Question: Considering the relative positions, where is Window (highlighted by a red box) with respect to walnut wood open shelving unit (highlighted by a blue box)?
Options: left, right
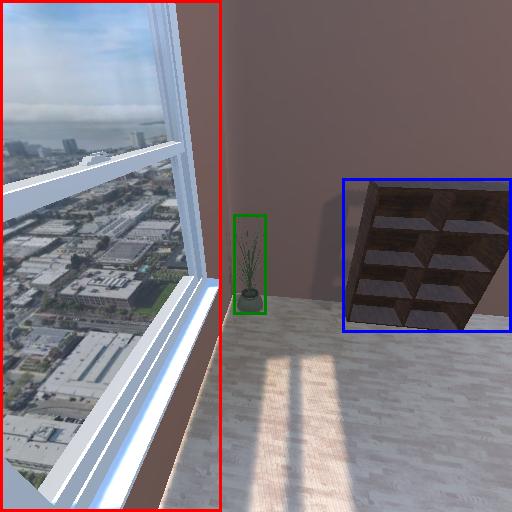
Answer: left